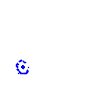
Particle: proton